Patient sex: M
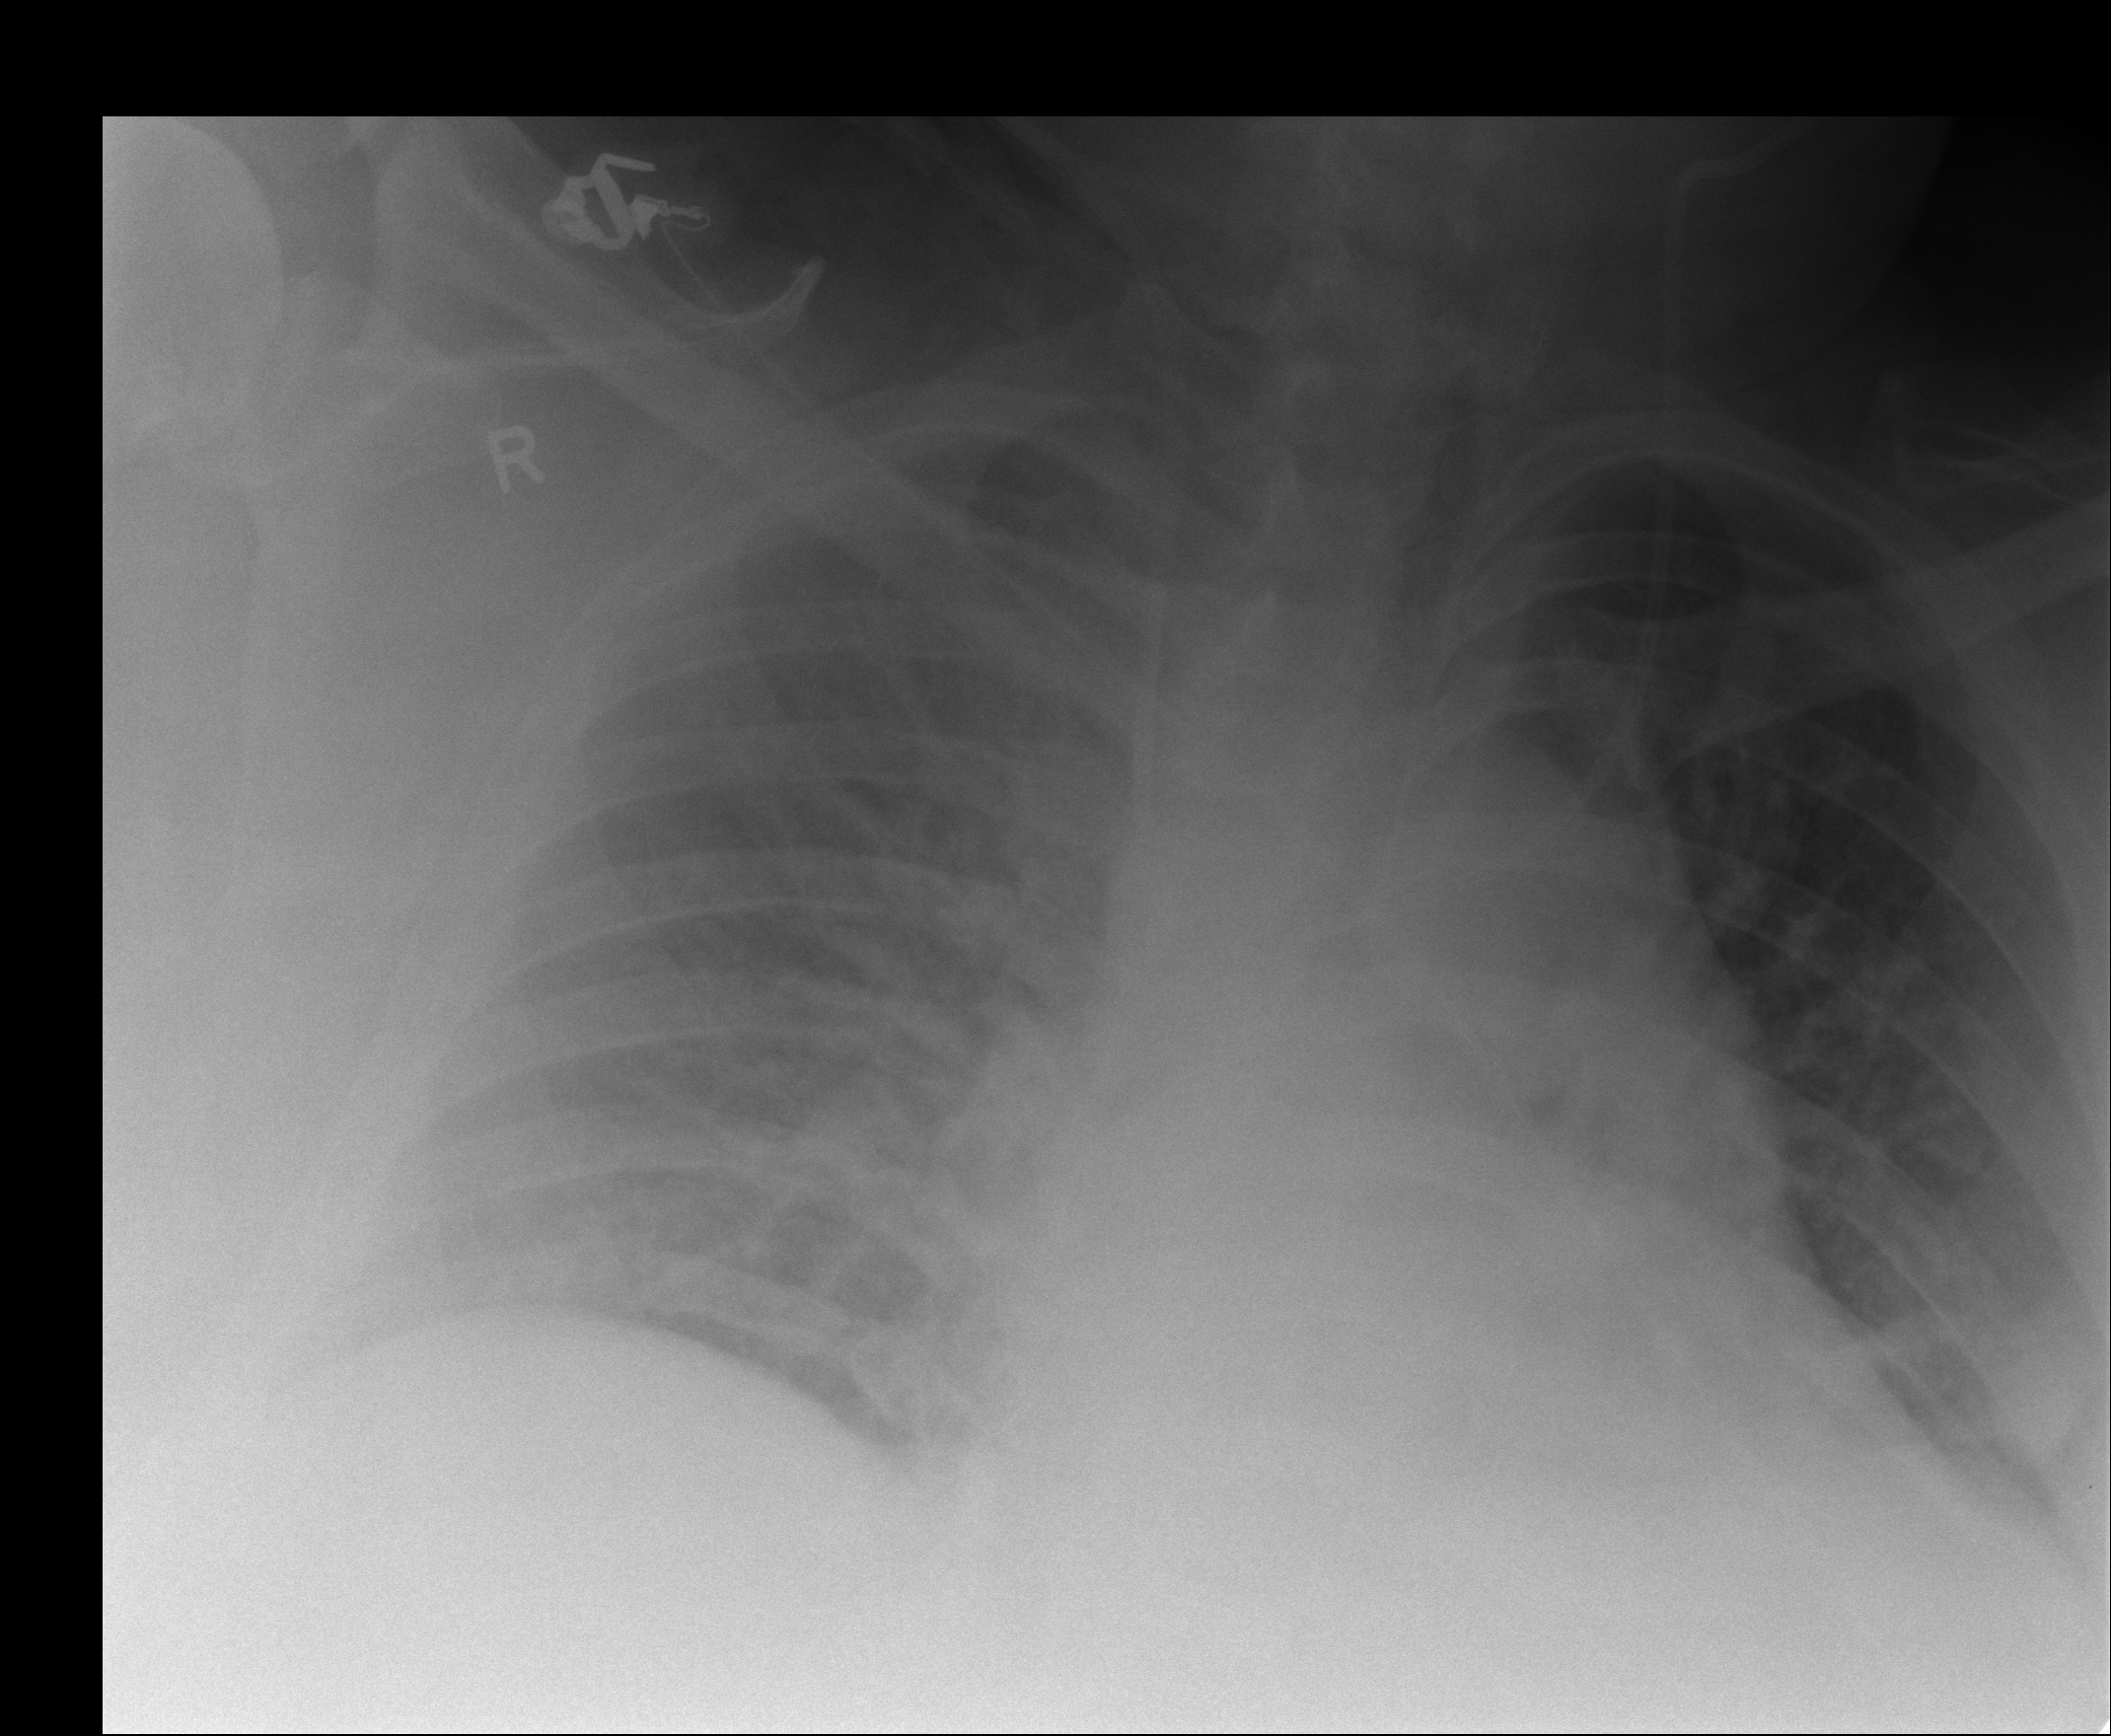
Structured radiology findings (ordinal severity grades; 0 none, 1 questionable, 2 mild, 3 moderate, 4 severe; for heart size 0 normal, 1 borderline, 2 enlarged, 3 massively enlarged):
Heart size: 2
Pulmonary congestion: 2
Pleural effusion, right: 2
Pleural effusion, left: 1
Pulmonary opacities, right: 1
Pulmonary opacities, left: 1
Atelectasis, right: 2
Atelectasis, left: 2